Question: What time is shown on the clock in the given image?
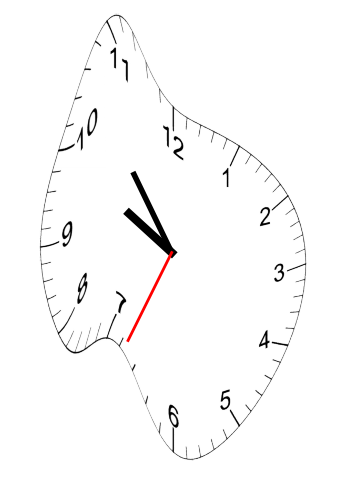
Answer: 09:53:34